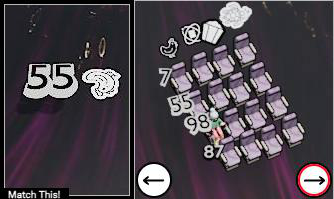
Task: seats
Answer: no